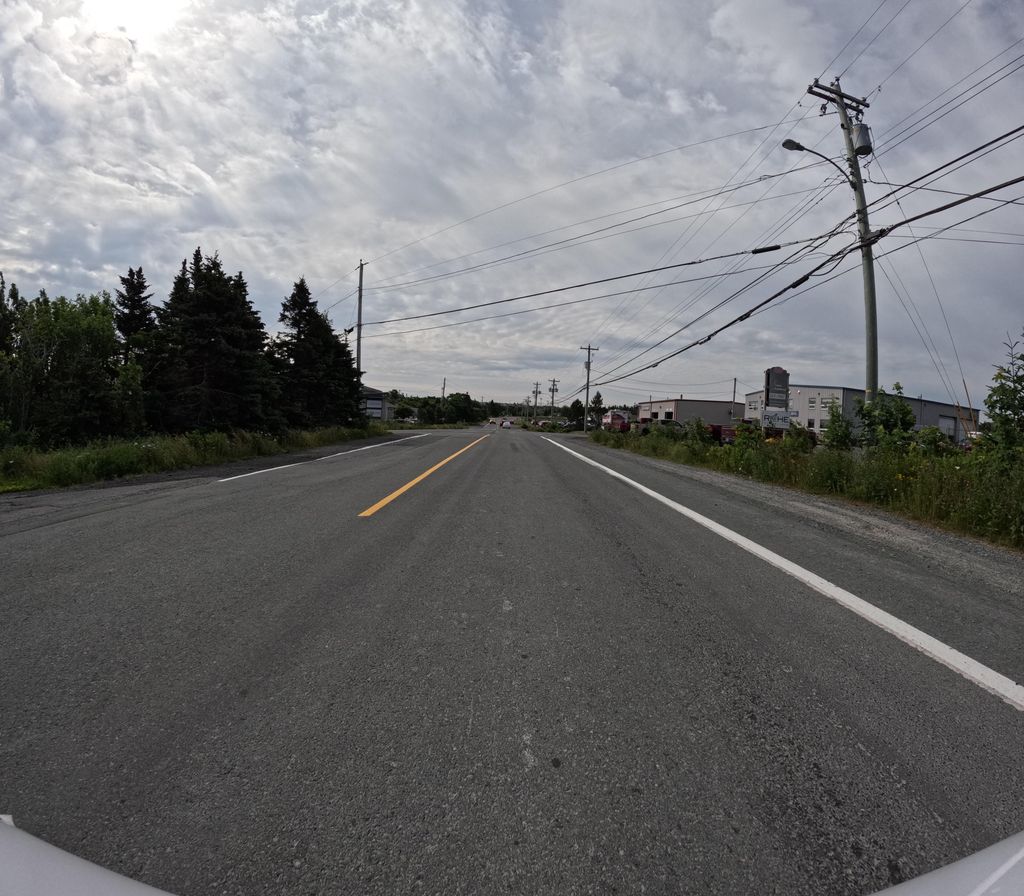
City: st_johns